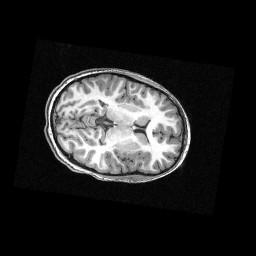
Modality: T1w
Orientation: axial
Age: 10
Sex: female
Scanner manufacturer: siemens
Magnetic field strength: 3 T
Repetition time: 2.3 s
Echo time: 0.00336 s